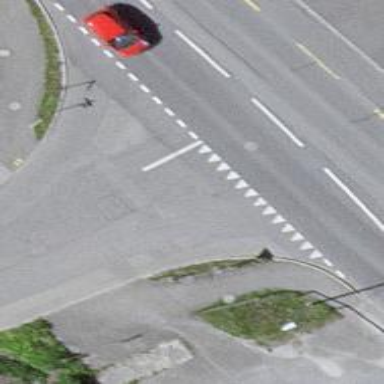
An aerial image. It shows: Road with "give way" sign.